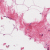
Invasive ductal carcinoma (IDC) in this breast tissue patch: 0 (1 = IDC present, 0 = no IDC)